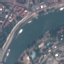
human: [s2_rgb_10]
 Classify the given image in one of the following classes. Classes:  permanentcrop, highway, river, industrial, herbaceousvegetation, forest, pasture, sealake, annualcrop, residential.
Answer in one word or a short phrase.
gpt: River